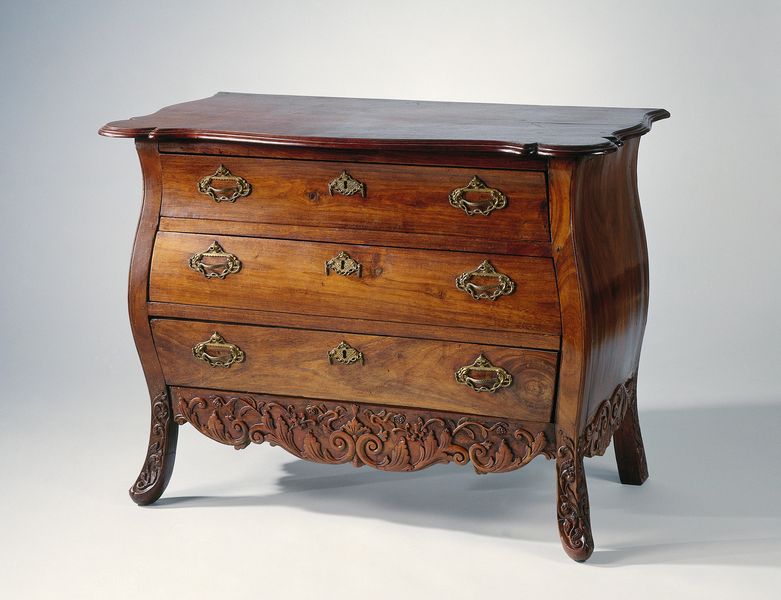
Titel: koloniale commode
Standort: Amsterdam
Institution: Rijksmuseum
Schlagwörter: blätter, braun, geschwungen, holz, schloss, barock, möbel, drei, rokoko, ranken, beine, relief, füße, kommode, foto, griff, truhe, messing, schnitzerei, griffe, komode, schubladen, schlos, beschläge, schlösser, schnitzereien, veir, 3 schubladen